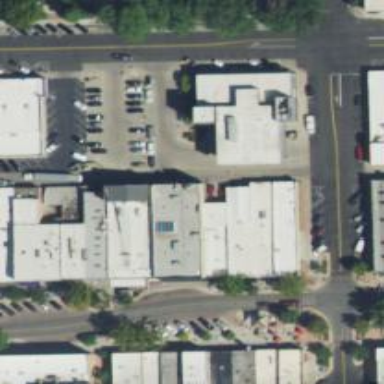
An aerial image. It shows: Parking space.